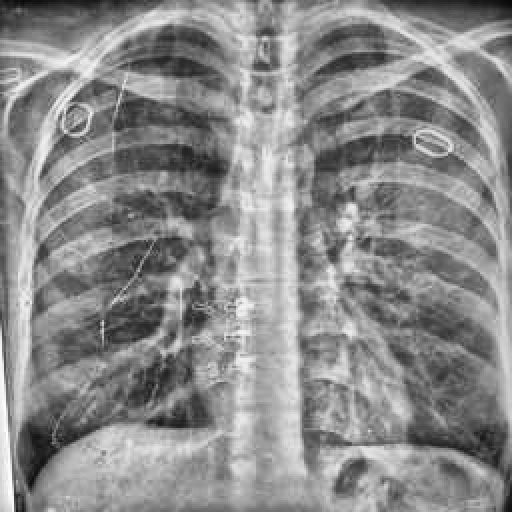
Finding: TUBERCULOSIS